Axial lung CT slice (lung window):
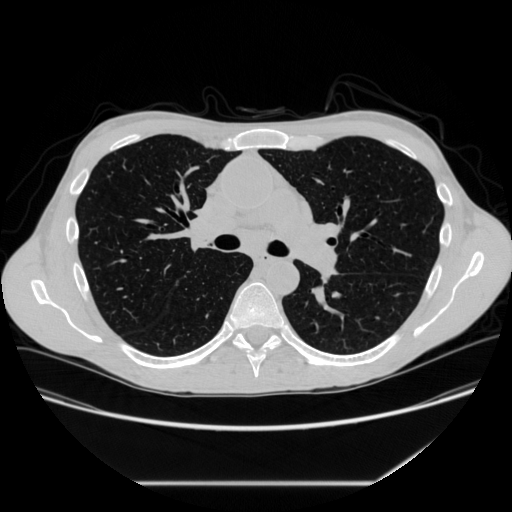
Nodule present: no